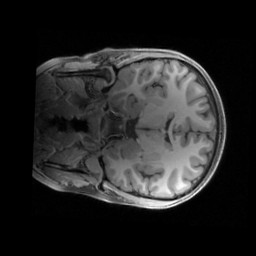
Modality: T1w
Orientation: coronal